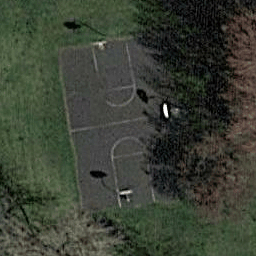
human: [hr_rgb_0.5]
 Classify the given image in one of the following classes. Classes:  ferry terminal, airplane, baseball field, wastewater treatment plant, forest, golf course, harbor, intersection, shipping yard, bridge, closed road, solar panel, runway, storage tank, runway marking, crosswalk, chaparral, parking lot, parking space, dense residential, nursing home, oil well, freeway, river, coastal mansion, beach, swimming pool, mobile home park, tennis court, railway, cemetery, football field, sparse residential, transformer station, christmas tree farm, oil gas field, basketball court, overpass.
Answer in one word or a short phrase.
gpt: basketball court